Question: I have a js function like
'''
router.get('/cassandra', function (req, res)
{
client.connect(function(err){
});
client.execute('SELECT * FROM monica.emp;', function (err, result) {
var user = result.rows[0];
console.log("here is the user", result);
}
res.render('cassandra',{"cassandra":result});
});
});
'''
What i am doing is getting the first row and then accessing the objects of that row.
but the actual 'result' output is a set of rows(collection)
like

How do i pass this set to jade and display this on a UI page??
Right now if I am doing it like below I am getting undefined error.
extends layout
'''
block content
p Cassandra
for item in cassandra
li
a= ' '+ ' '+ item.empid
'''
P.S I do not want to access each row using result.rows<URL> result.rows[2]etc..
my select * statement just gives me the set of entries present. I want to be able to access this set to print it on User Interface
any help is greatly appreciated.
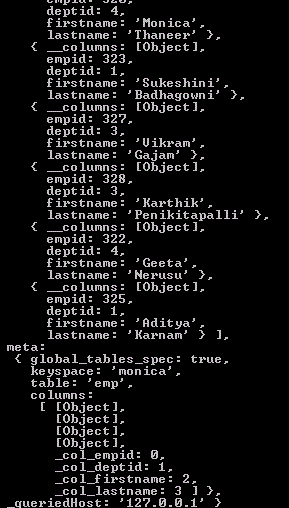
Answer: As I understood you have result with structure like this,
'''
result => {meta: {}, rows: [{}, {}]}
'''
If yes, you can get rows as shown below
'''
// res.render('cassandra',{cassandra: result});
ul
each el in cassandra.rows
li
a= el.empid
'''
if not, give an example of your result in reduced form.